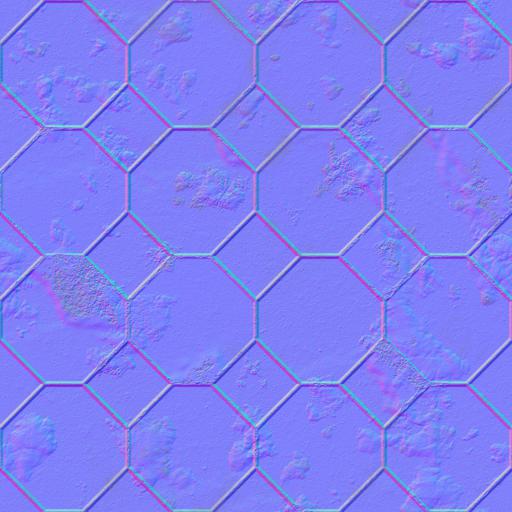
black interlocking paved pavement paving stones